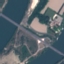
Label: Highway